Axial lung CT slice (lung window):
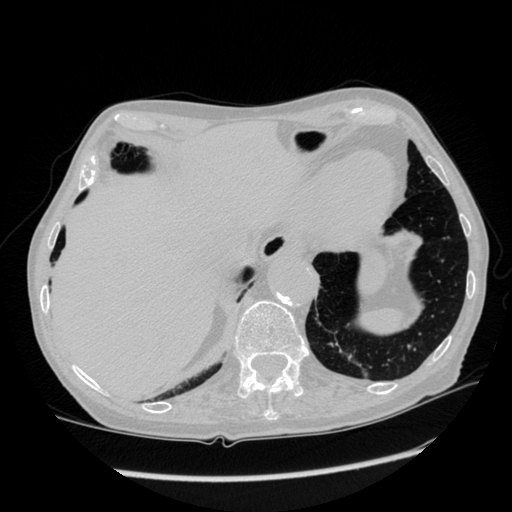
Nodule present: no